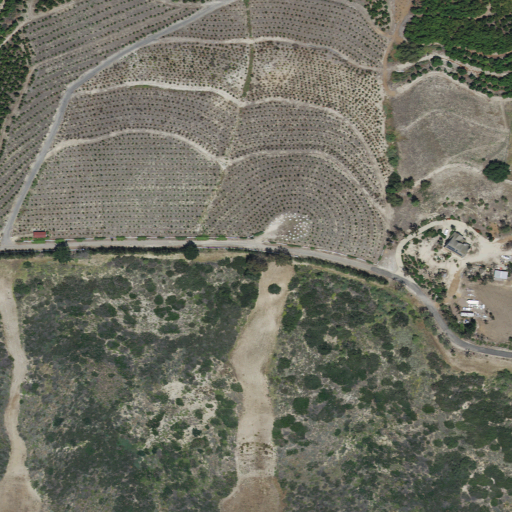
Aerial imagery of ridge(s) in California named Las Posas Hills containing shrub, open development, low intensity development, and evergreen forest